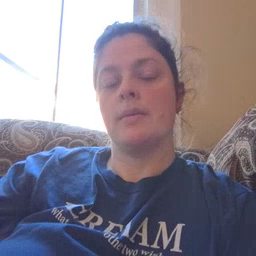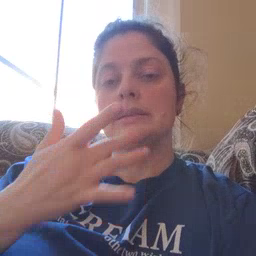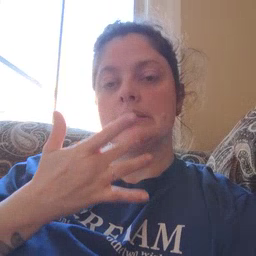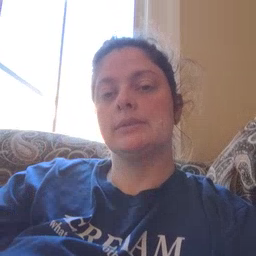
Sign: taste